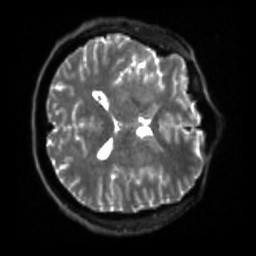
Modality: sbref
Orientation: axial
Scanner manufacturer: siemens
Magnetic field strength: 3 T
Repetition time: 4 s
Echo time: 0.0594 s